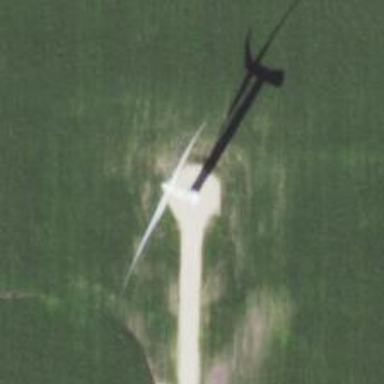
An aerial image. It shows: Wind generator powered by Vestas horizontal axis wind turbine.